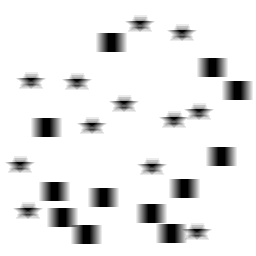
Squares: 12
Triangles: 0
Stars: 12
Total shapes: 24